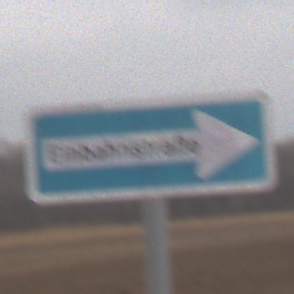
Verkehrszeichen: EinbahnstrasseRechtsweisend
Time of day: Midday
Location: Outdoor (RoadRail)
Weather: Overcast
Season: NotSpecified
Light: Natural